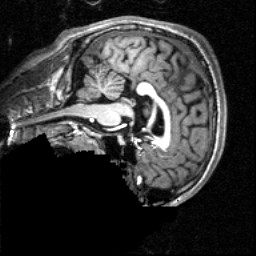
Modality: T1w
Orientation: sagittal
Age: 19
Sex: male
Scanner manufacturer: siemens
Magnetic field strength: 2.894 T
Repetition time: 2.3 s
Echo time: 0.0021 s